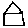
Label: house